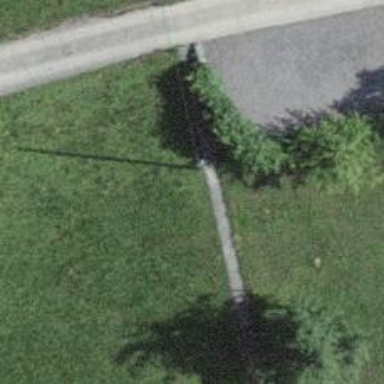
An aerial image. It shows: Power pole.